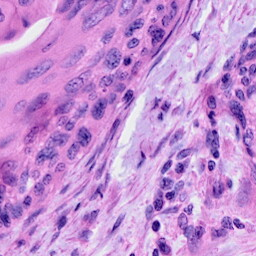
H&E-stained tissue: Cervix